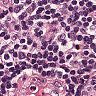
Metastatic tissue present: no